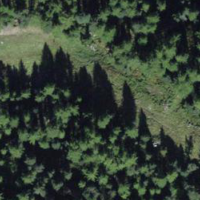
EUNIS habitat code: 43
Species observed at this site:
Saxifraga aizoides